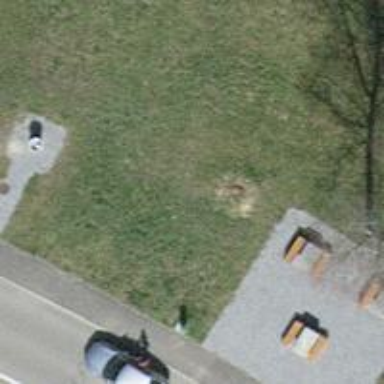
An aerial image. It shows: Picnic site popular for tourists.